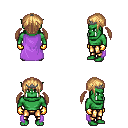
a pixel art fantasy rpg character, male body template, orc, green skin, lavender cape, gold greaves, light blonde twin-tailed hairstyle, iron tiara, gold gloves, four views (front, back, left, right), 2x2 character sprite sheet, small pixel art, hard edges, no anti-aliasing